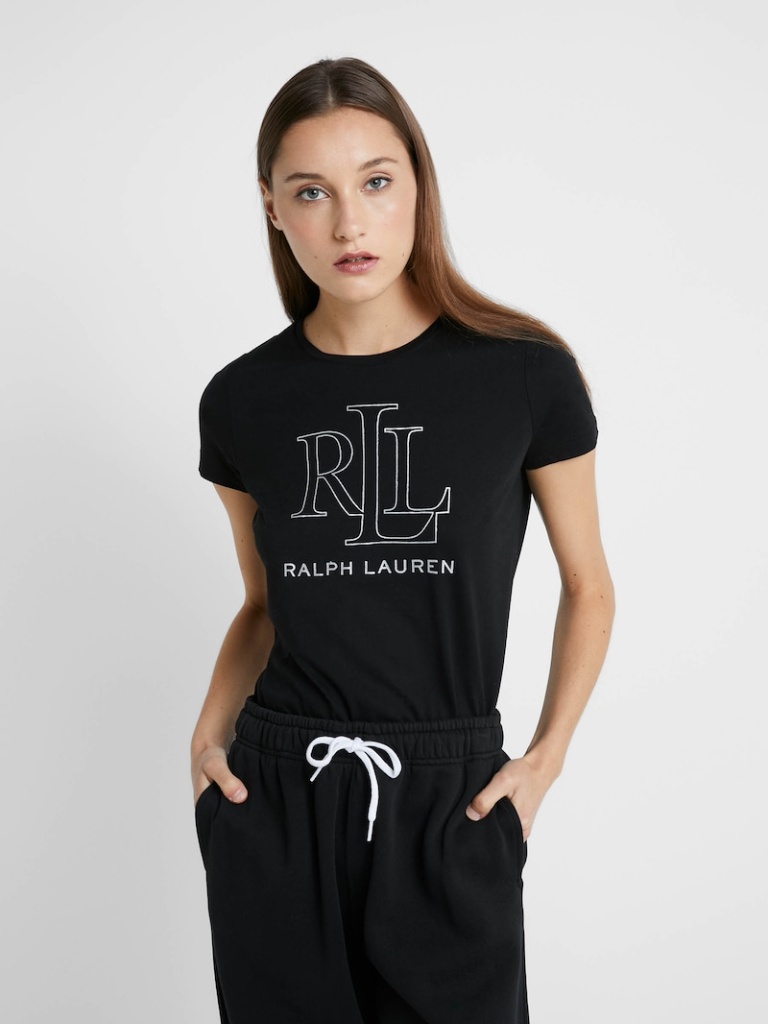
cotton tight short sleeve hip length Fully Tucked in crew t-shirt